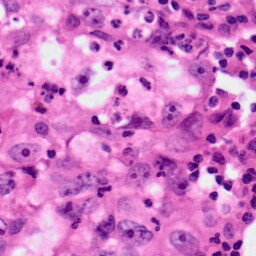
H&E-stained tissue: Lung